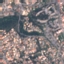
Land use / land cover: Residential